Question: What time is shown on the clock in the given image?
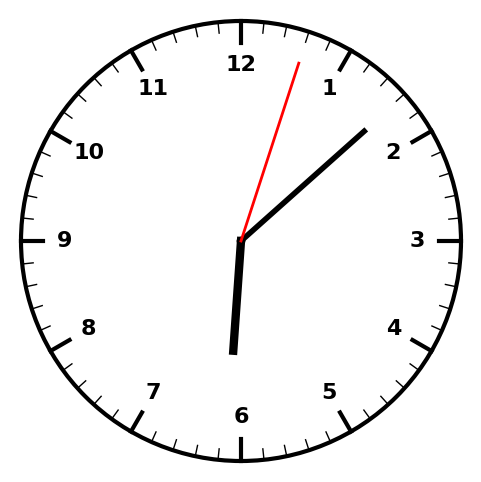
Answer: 06:08:03